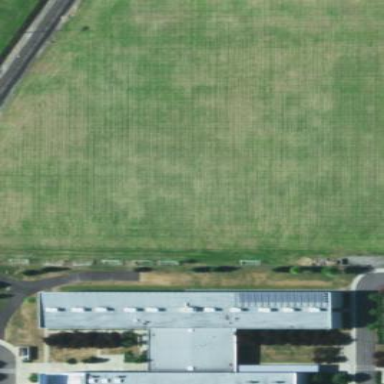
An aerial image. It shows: Soccer pitch for leisureland activities.